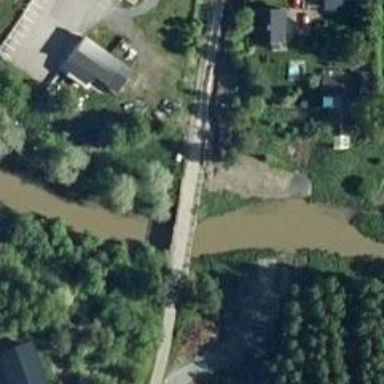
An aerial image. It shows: Bridge for cycleway.